Question: I am new to 'NoSQL' and 'MongoDB' and I am trying to '$push' an 'array' into another field that is an 'array'.
I am trying to 'push' '$dynamicInfo' into my user's 'profile.weightTracker' so that I can have a 'new array' into 'weightTracker' the current code push by replace but not 'push' the 'array' as a 'new array' every time I refresh the page / run the scrip but instead re-writes the current.
Could anyone point out what am I doing wrong?
Thanks in advance.
'''
$dynamicInfo['currentWeight'] = '83';
$user = $this->db()->users;
// Deals with the static info that just need an update
if ( empty( $staticInfo ) == false ) {
$user->update(
array('_id' => new MongoId( $userId ) ),
array('$set' => array('profile' => $staticInfo) ),
array('upsert' => True)
);
}
// Deals with the dynamic info that needs to be inserted as array
if ( empty( $dynamicInfo ) == false ) {
//$dynamicInfo['inserted_on'] = new MongoDate();
$user->update(
array('_id' => new MongoId( $userId ) ),
array('$push' => array('profile.weightTracker' => $dynamicInfo ) ),
array('safe' => True)
);
}
'''

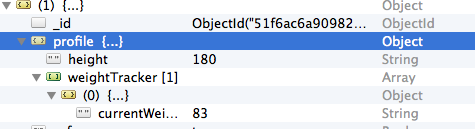
Answer: I am going to expect that the code that deals with static information over writes the document each time you run it, and then the code that deals with dynamic information just the first array element again. In other words, I don't think '$staticInfo' is empty when you expect it to be.
If you do:
'''
$user->update(
array( '_id' => 42 ),
array( '$set' => array( 'profile.weightTracker' => array( 'height' => 82 ) ) )
);
'''
and then:
'''
$user->update(
array( '_id' => 42 ),
array( '$set' => array( 'profile' => array( 'height' => 176 ) ) )
);
'''
Then the array 'profile' will be set to 'array( 'height' => 176 )'. It doesn't matter if you have set ''profile.weightTracker'' to some other value before.
You can't set an array ('profile') and expect sub keys that you don't specify in the first update ('profiler.weightTracker') to survive.
However, what you can do is this -- simply build up the '$set' array and run the update in one go:
'''
$user->update(
array( '_id' => 42 ),
array(
'$push' => array( 'profile.weightTracker' => array( 'currentWeight' => 82 ) ),
'$set' => array( 'profile.height' => 176 )
)
);
'''